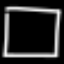
Label: square